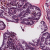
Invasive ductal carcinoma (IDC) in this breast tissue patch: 0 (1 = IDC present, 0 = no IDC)